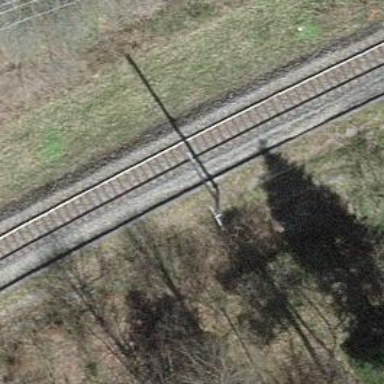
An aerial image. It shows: Single-track electrified railway with contact line.